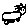
Label: cat